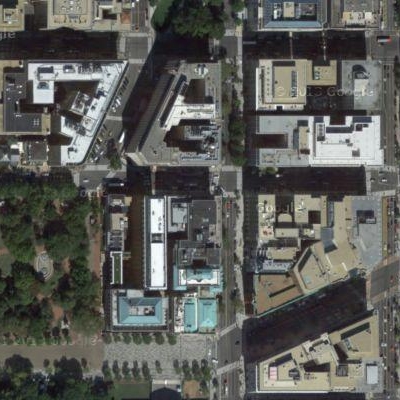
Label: Industry